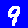
Digit: 9